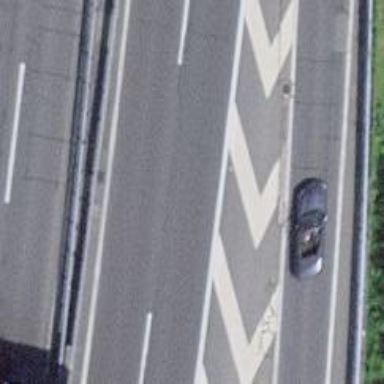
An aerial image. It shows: Motorway.